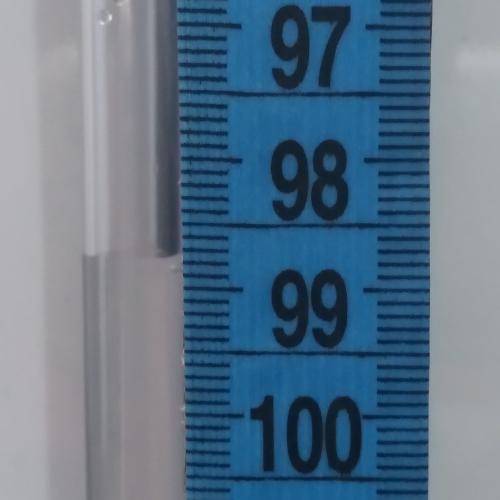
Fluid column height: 98.8 cm